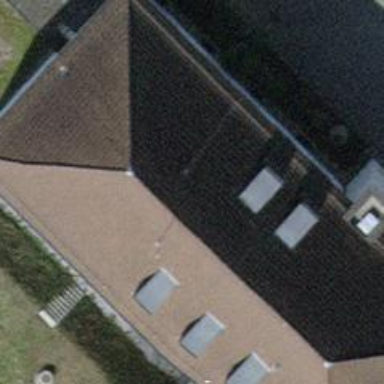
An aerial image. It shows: School building.